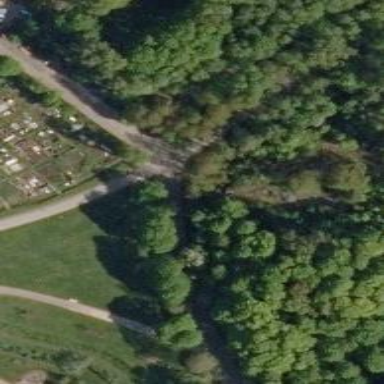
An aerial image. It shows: Asphalt cycleway.